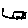
Label: car